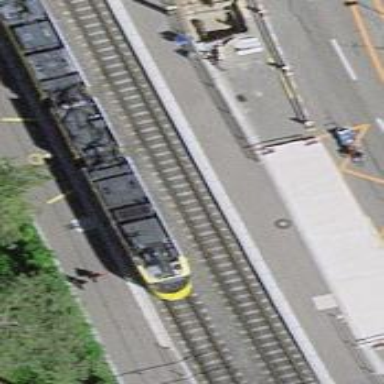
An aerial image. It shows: Tram stop with public transport connection.